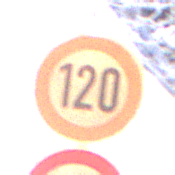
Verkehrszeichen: Geschwindigkeit120
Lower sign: UeberholverbotKraftfahrzeuge
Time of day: Night
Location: Outdoor (Urban)
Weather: Overcast
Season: Winter
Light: Artificial